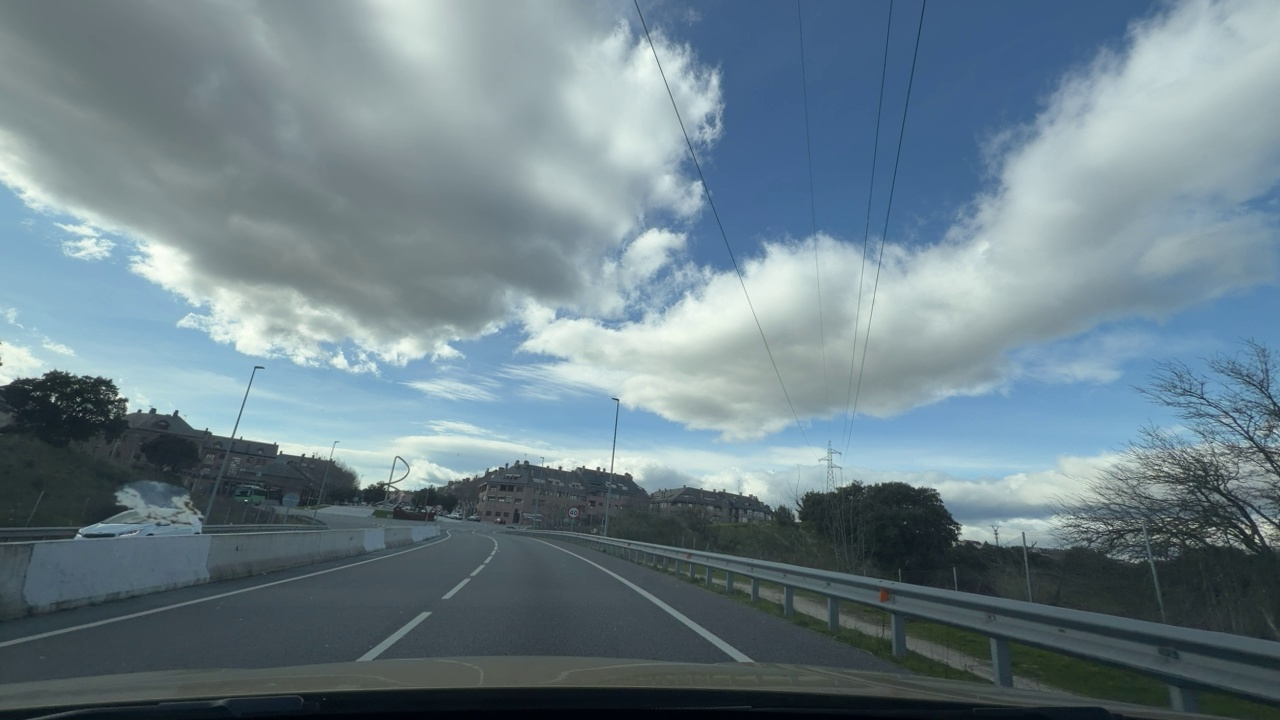
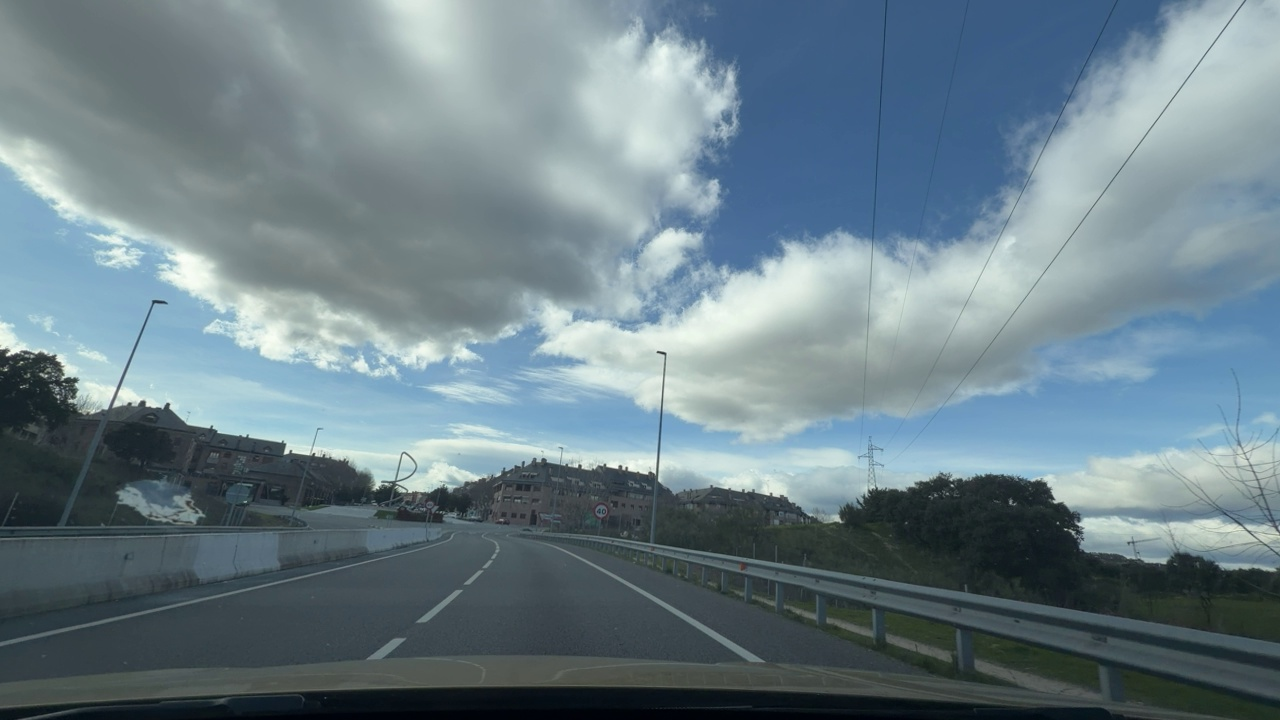
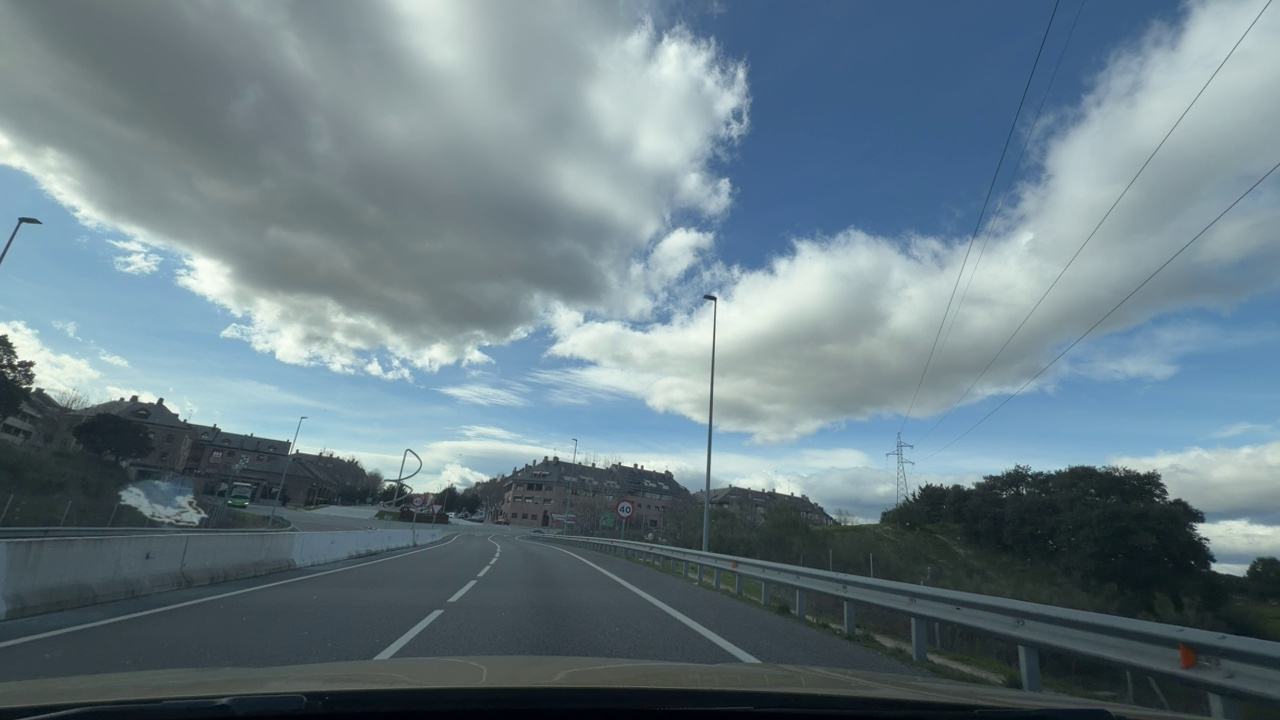
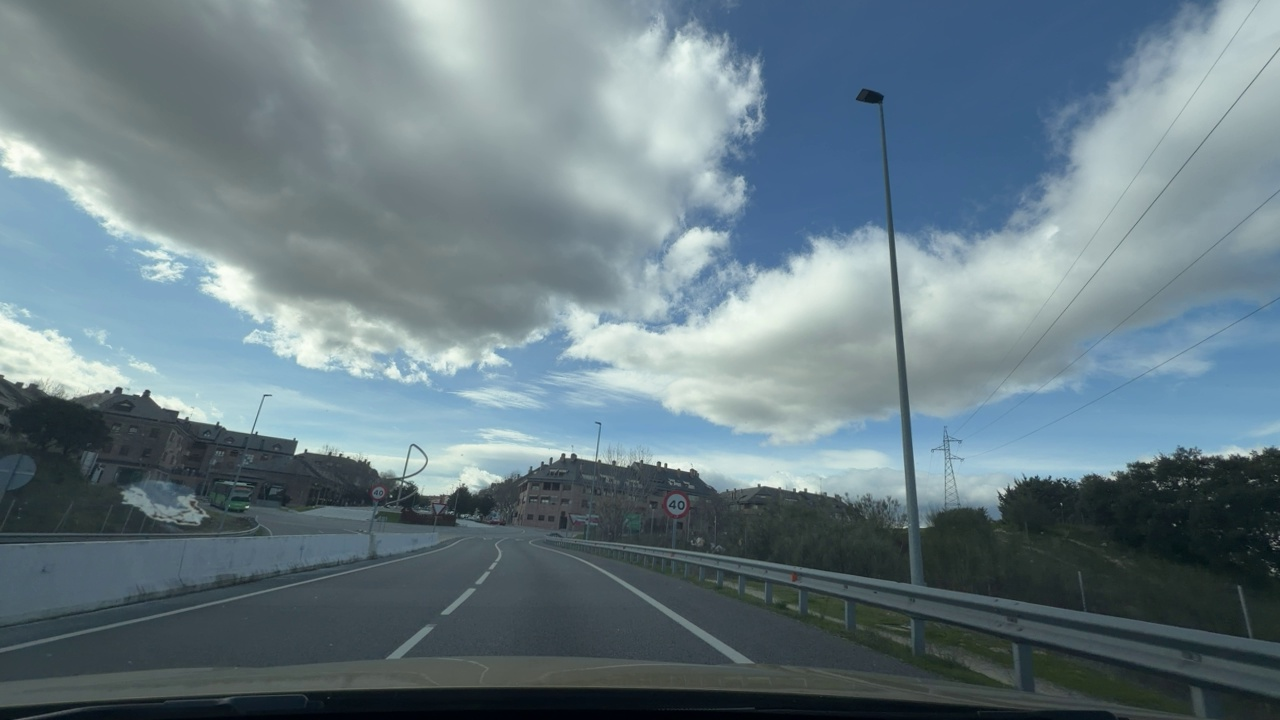
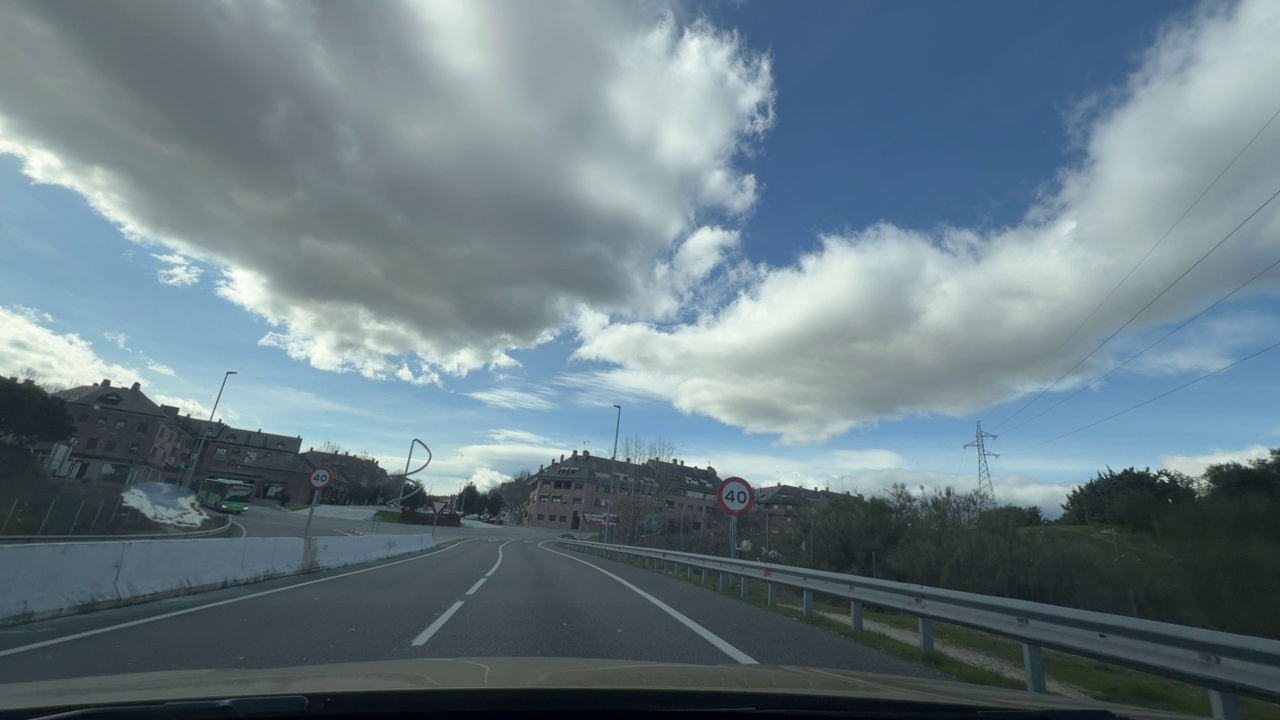
Situation: Speed limit adaptation
Question: Are multiple speed limit signs with different values visible?
Answer: No
Reasoning: Two speed limit signs appear with the same value.

Situation: Speed limit adaptation
Question: Is there a speed limit sign regulating the ego lane?
Answer: Yes
Reasoning: There is a speed limit sign on the right of the ego lane.

Situation: Speed limit adaptation
Question: What speed value is displayed on the visible speed limit sign?
Answer: 40
Reasoning: The visible speed limit sign displays 40 km/h.

Situation: Speed limit adaptation
Question: Is the ego vehicle traveling on a highway?
Answer: Yes
Reasoning: Multiple wide lanes and highway-style signage indicate a highway environment.

Situation: Speed limit adaptation
Question: Is the ego vehicle entering or exiting a highway?
Answer: Yes
Reasoning: A smaller speed limit indicates a highway exit.

Situation: Speed limit adaptation
Question: Are speed bumps, crosswalks, or construction-related obstacles present in the ego lane?
Answer: No
Reasoning: There are no objects present on the ego lane.